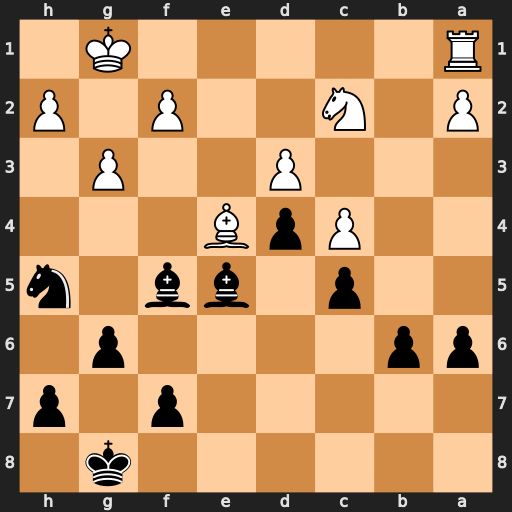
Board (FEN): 6k1/5p1p/pp4p1/2p1bb1n/2PpB3/3P2P1/P1N2P1P/R5K1
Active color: b
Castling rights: -
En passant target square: -
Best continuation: Bxe4 dxe4 d3 Rb1 dxc2